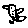
Label: bird